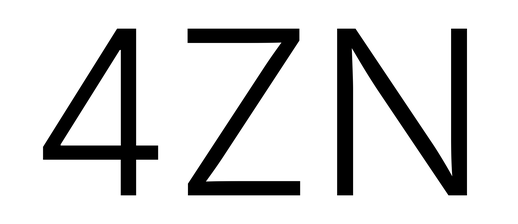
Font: Inter_Light